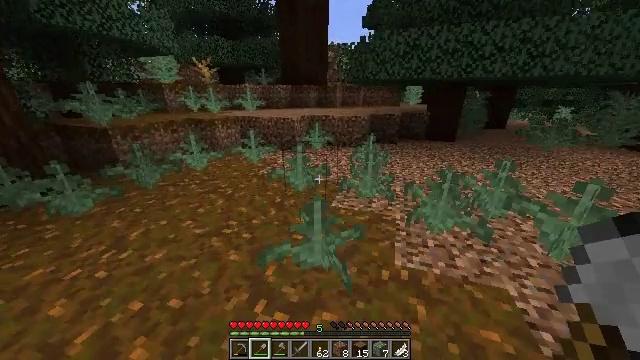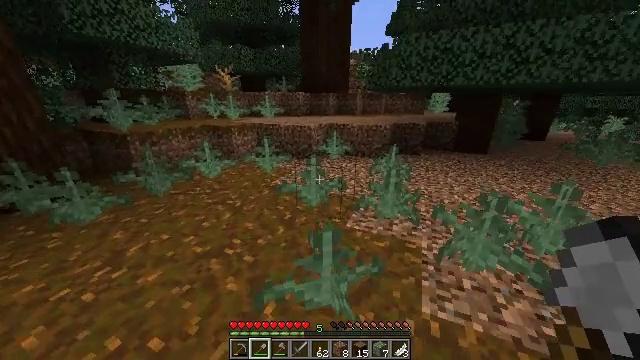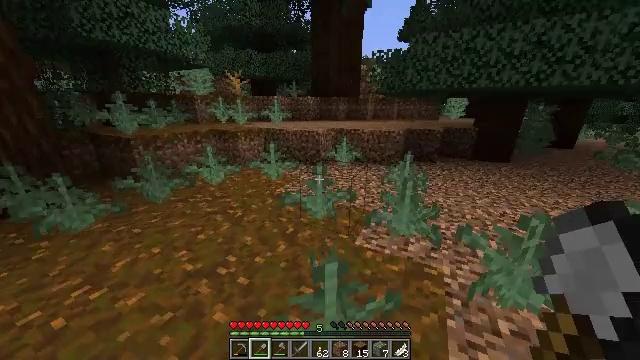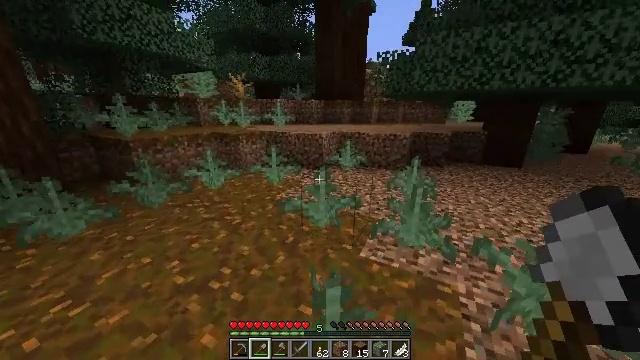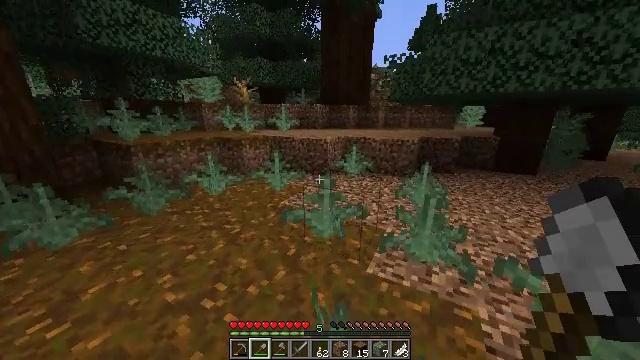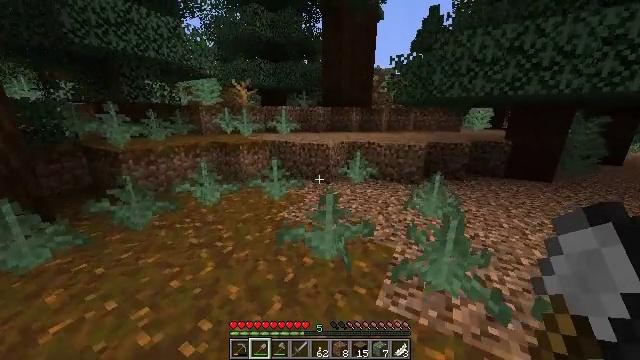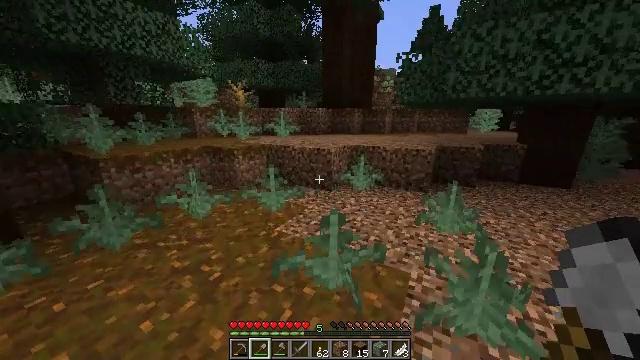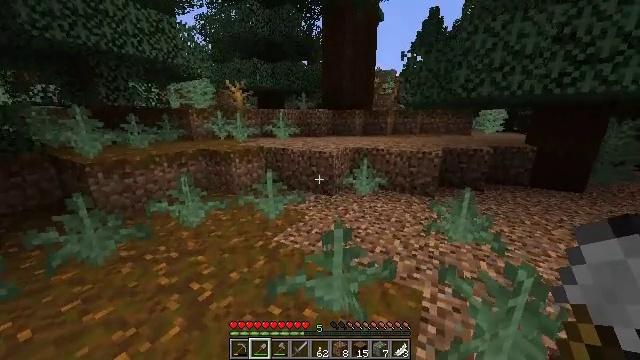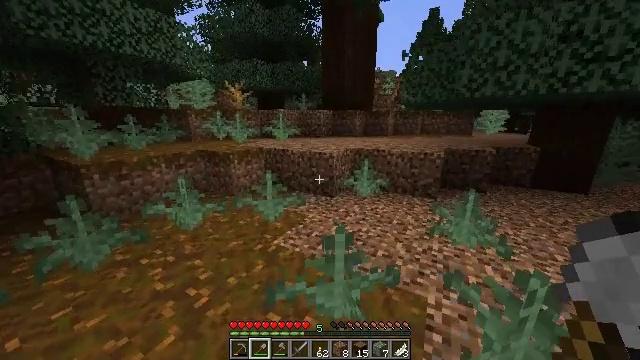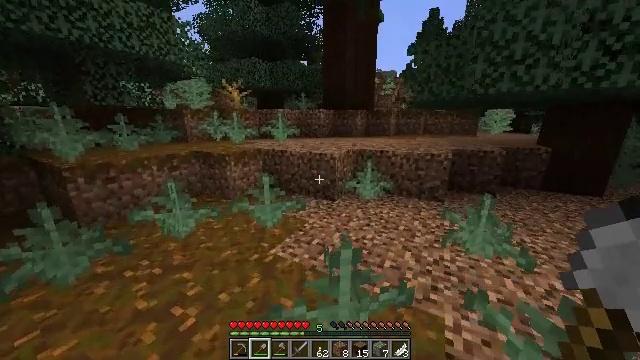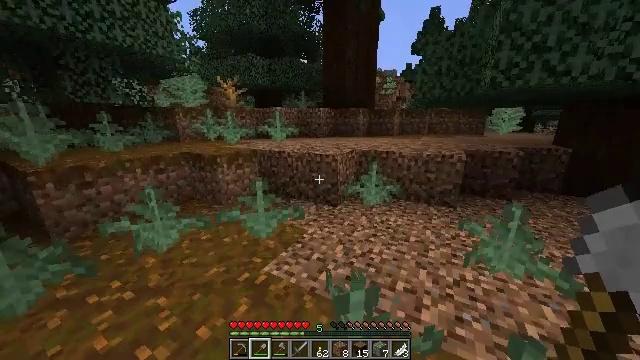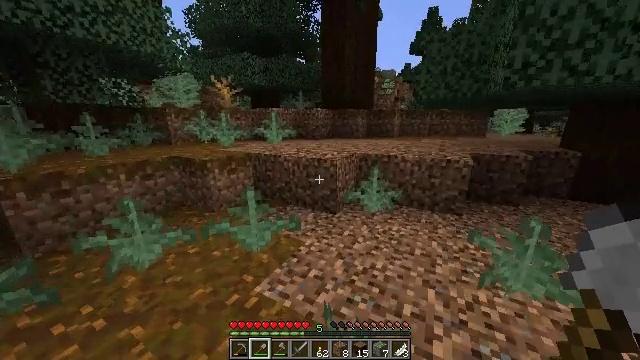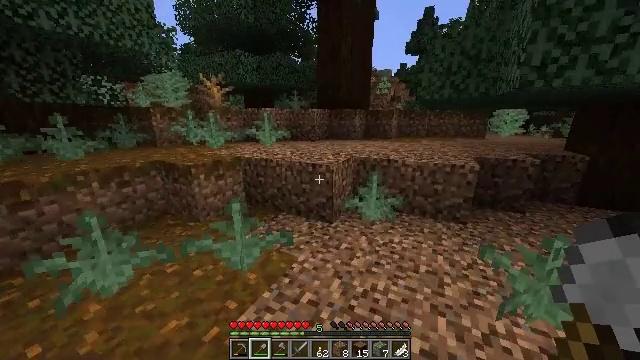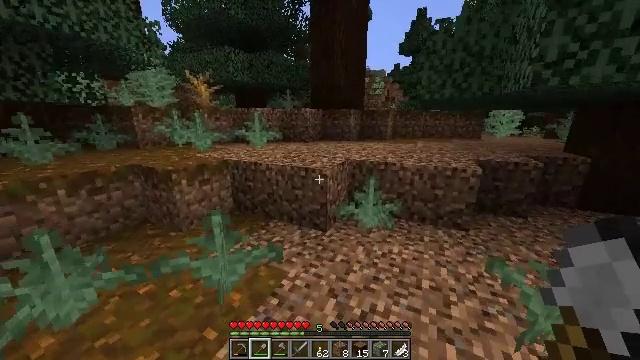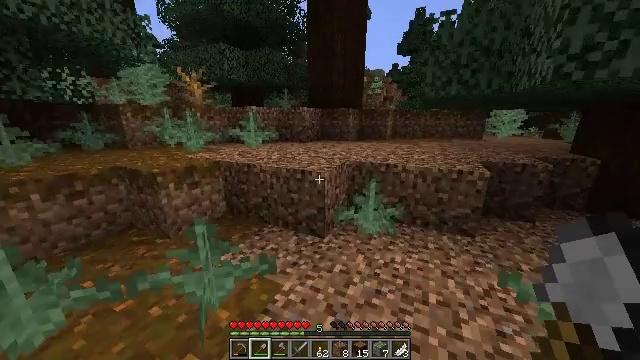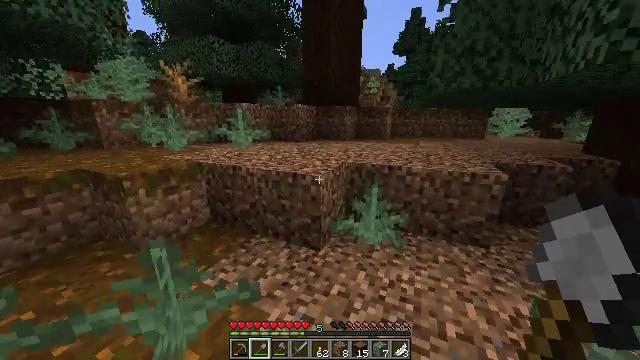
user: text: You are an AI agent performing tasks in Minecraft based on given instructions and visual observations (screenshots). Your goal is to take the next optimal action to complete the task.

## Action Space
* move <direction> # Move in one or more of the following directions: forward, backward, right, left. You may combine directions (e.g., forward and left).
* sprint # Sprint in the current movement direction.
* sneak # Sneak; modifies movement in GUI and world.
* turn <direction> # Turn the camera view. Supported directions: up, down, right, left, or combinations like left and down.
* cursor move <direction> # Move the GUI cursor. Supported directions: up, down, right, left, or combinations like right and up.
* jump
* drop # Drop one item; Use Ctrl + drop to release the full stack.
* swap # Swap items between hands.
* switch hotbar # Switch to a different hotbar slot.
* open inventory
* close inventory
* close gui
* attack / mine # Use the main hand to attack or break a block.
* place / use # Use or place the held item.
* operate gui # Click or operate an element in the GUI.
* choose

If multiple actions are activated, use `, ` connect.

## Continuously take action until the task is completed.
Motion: motion action
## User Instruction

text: Clear the sweet berry bush to collect the sweet berries.
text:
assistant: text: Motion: move forward, sprint, turn left and up
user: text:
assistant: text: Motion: move forward, sprint, turn left and up
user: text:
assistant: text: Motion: move forward, sprint, turn left
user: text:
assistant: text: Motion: move forward, sprint, turn left and up
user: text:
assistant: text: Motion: move forward, sprint
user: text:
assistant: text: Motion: move forward, sprint
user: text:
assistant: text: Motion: move forward, sprint
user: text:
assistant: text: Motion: move forward, sprint
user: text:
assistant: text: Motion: move forward, sprint
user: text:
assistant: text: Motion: move forward, sprint
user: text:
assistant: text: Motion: move forward, sprint
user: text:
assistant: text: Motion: move forward, sprint, turn right
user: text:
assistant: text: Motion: move forward, sprint, turn right
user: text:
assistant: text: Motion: move forward, sprint
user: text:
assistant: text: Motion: move forward, sprint, turn right
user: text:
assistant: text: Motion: move forward, sprint, turn right
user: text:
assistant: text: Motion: move forward, sprint, turn right, jump
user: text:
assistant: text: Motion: move forward, sprint, turn right, jump
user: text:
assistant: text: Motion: move forward, sprint, turn right, jump
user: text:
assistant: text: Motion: move forward, sprint, turn right, jump
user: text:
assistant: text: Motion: move forward, sprint, jump
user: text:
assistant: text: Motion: move forward, sprint, jump
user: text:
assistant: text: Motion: move forward, sprint, jump
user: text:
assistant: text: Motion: move forward, sprint, turn right, jump
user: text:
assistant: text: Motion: move forward, sprint, turn right
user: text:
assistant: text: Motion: move forward, sprint, turn right
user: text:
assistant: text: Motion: move forward, sprint, turn right
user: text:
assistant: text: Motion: move forward, sprint, turn right
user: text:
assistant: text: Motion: move forward, sprint
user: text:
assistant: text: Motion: move forward, sprint